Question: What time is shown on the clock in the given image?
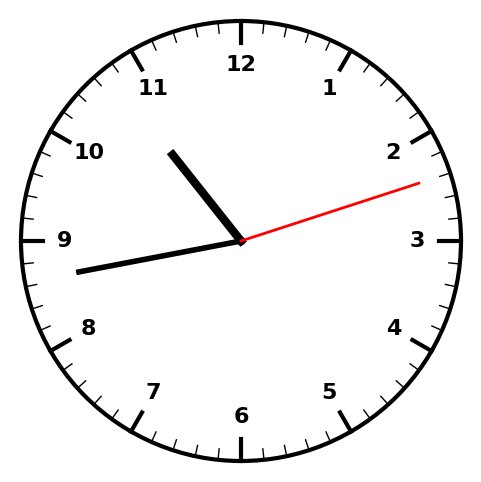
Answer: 10:43:12